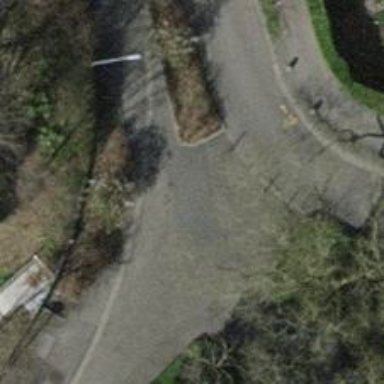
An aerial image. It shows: Bollard barrier.